Question: I'm having a bit of trouble rendering an isometric 2D tile-based world using Python and Pygame with the following code:
'''
'''
Map Rendering Demo
rendermap.py
By James Walker (trading as Ilmiont Software).
Copyright (C)Ilmiont Software 2013. All rights reserved.
This is a simple program demonstrating rendering a 2D map in Python with Pygame from a list of map data.
Support for isometric or flat view is included.
'''
import pygame
from pygame.locals import *
pygame.init()
DISPLAYSURF = pygame.display.set_mode((640, 480), DOUBLEBUF) #set the display mode, window title and FPS clock
pygame.display.set_caption('Map Rendering Demo')
FPSCLOCK = pygame.time.Clock()
map_data = [
[1, 1, 1, 1, 1],
[1, 0, 0, 0, 1],
[1, 0, 0, 0, 1],
[1, 0, 0, 0, 1],
[1, 0, 0, 0, 1],
[1, 1, 1, 1, 1]
] #the data for the map expressed as [row[tile]].
wall = pygame.image.load('wall.png').convert() #load images
grass = pygame.image.load('grass.png').convert()
tileWidth = 64 #holds the tile width and height
tileHeight = 64
currentRow = 0 #holds the current map row we are working on (y)
currentTile = 0 #holds the current tile we are working on (x)
for row in map_data: #for every row of the map...
for tile in row:
tileImage = wall
cartx = currentTile * 64 #x is the index of the currentTile * the tile width
print(cartx)
carty = currentRow * 64 #y is the index of the currentRow * the tile height
print(carty)
x = cartx - carty
print(x)
y = (cartx + carty) / 2
print(y)
print('
')
currentTile += 1 #increase the currentTile holder so we know that we are starting rendering a new tile in a moment
DISPLAYSURF.blit(tileImage, (x, y)) #display the actual tile
currentTile = 0 #reset the current working tile to 0 (we're starting a new row remember so we need to render the first tile of that row at index 0)
currentRow += 1 #increment the current working row so we know we're starting a new row (used for calculating the y coord for the tile)
while True:
for event in pygame.event.get():
if event.type == QUIT:
pygame.quit()
sys.exit()
if event.type == KEYUP:
if event.key == K_ESCAPE:
pygame.quit()
sys.exit()
pygame.display.flip()
FPSCLOCK.tick(30)
'''
The tile size used is 64x64; the above code when run generates the following output:

The tiles all have transparent edges and only the 'wall' tile is featured in this example but obviously something is going wrong as the tiles are all too far apart.
I have tried reading some tutorials online but I can't seem to find one actually written in Python so please advise me as to where I am going wrong.
Thanks in advance,
Ilmiont
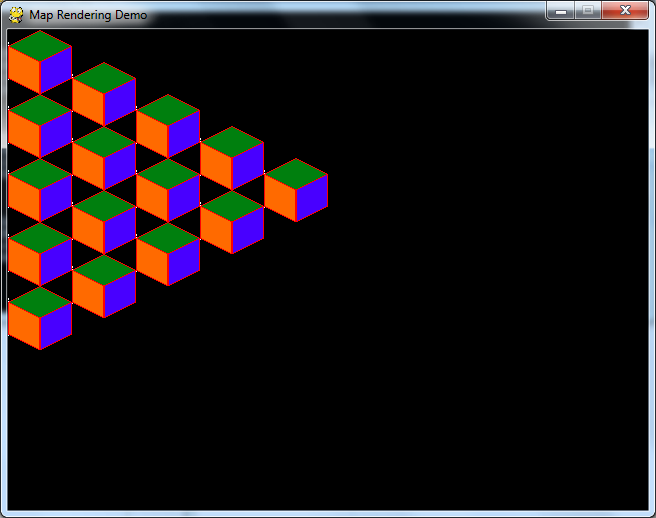
Answer: Try this:
'''
print(carty)
x = (cartx - carty) / 2
print(x)
y = (cartx + carty)/4*3
'''
And, after test, modify convert() to convert_alpha(), because optimisation kill alpha on convert()
I also modify y ( /4*3 ), to take in account your image. It's work for me.